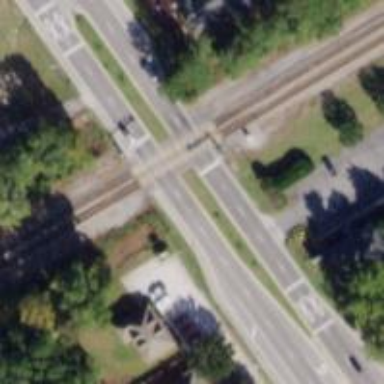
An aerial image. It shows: Level crossing with lights at railway intersection.